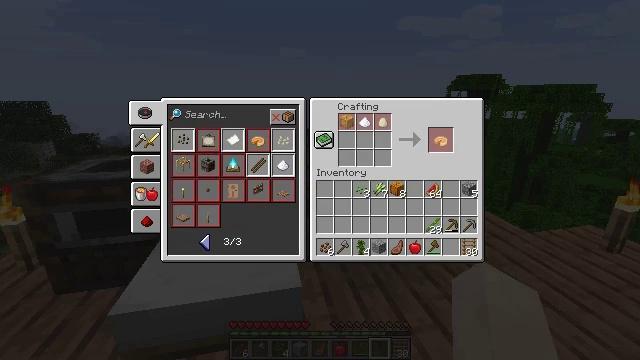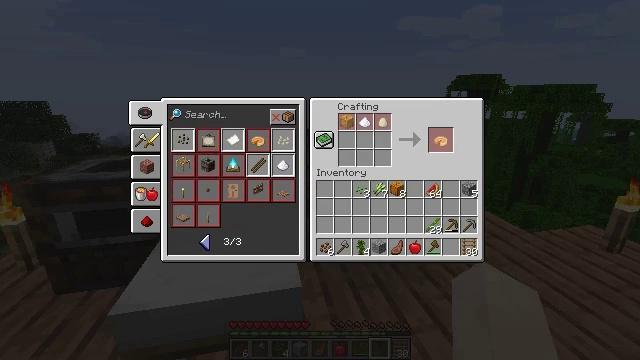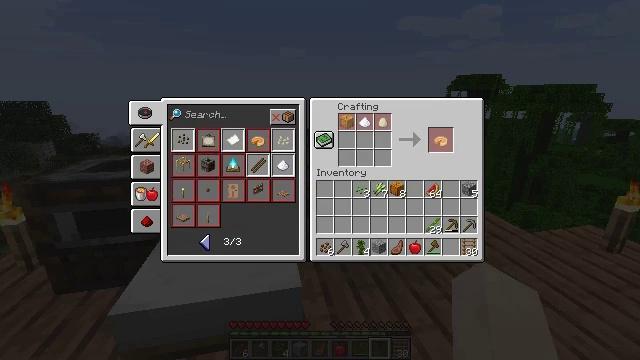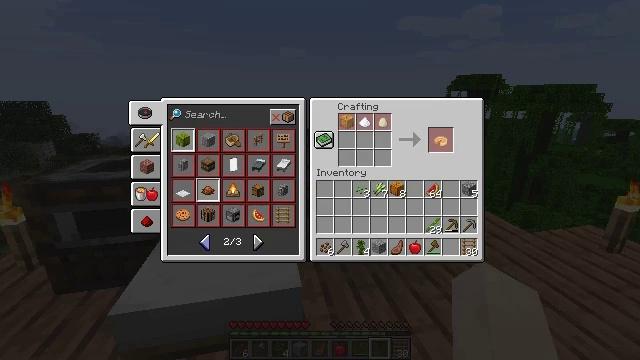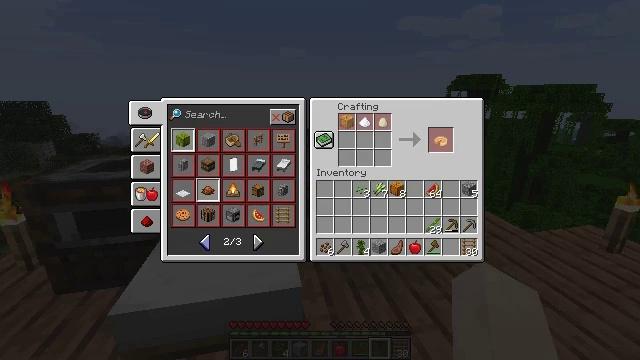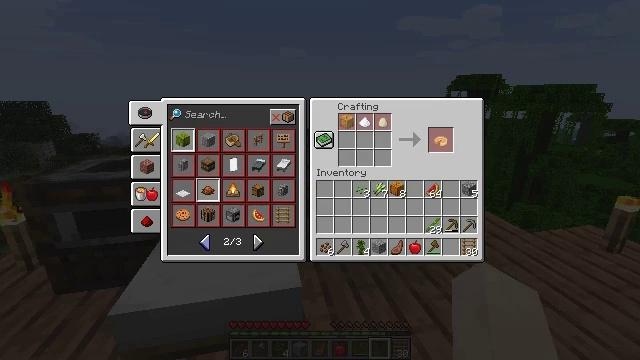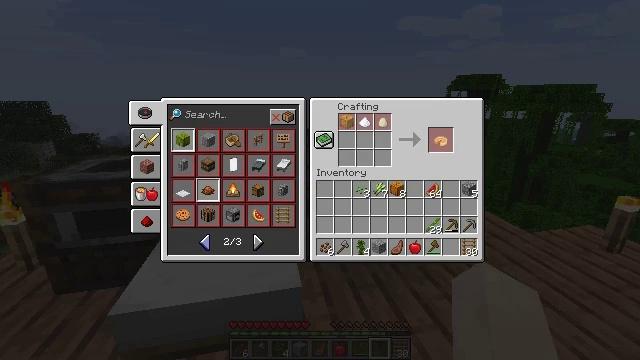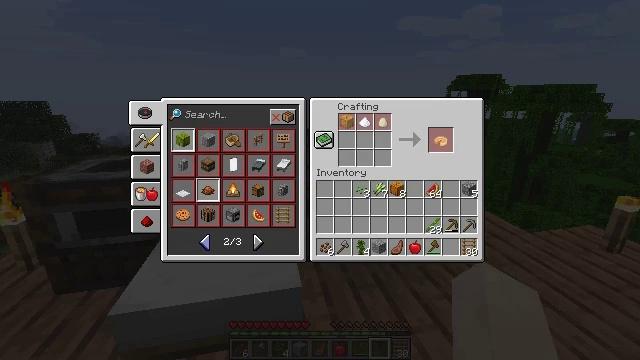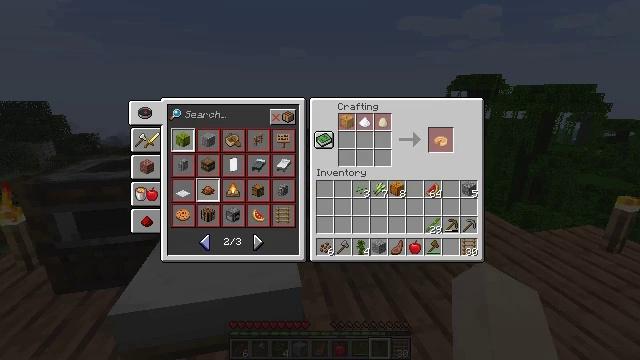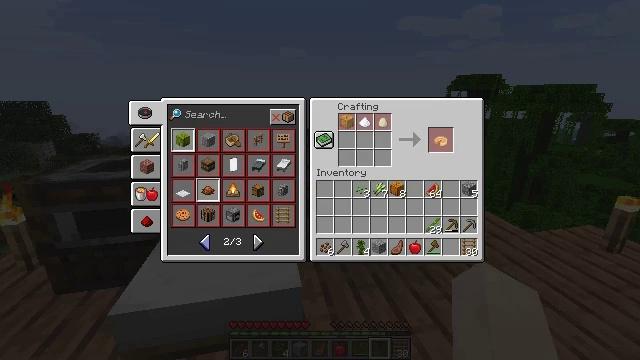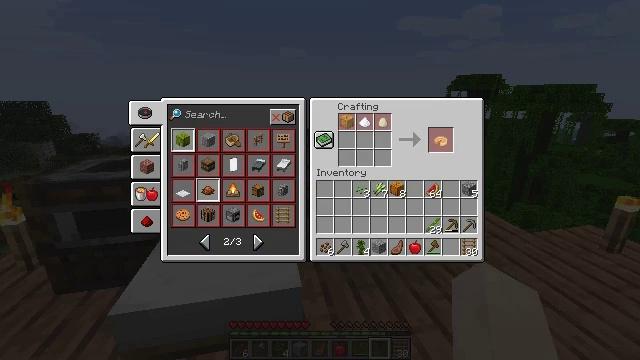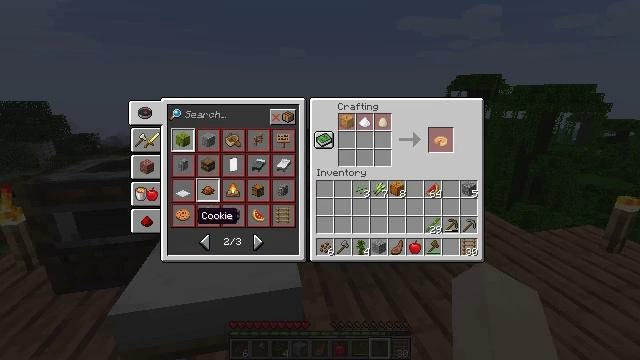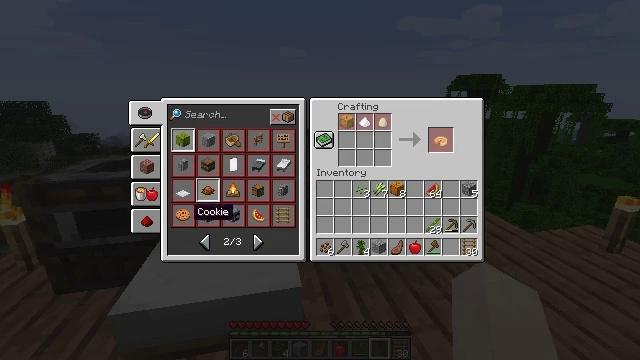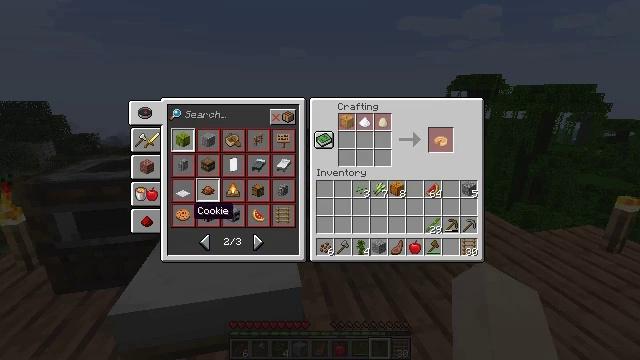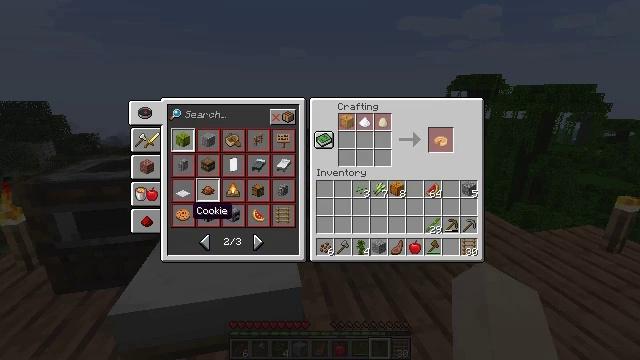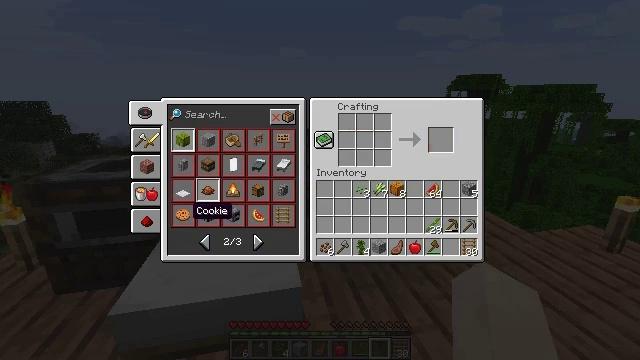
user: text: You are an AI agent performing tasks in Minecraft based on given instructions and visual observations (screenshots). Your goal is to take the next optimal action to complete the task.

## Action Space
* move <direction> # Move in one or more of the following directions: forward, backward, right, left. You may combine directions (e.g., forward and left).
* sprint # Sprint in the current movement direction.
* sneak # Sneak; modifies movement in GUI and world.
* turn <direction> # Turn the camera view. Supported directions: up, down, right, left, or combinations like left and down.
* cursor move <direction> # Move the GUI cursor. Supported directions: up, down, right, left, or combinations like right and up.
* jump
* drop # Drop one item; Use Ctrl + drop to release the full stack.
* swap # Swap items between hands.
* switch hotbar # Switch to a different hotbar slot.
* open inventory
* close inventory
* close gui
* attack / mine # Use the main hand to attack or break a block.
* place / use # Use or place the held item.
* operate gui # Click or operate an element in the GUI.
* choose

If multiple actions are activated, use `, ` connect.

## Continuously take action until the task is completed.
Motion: motion action
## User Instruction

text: Turn sugarcane into sugar.
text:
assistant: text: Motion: no_op
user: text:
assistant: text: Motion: no_op
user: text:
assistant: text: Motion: operate gui
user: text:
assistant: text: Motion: operate gui
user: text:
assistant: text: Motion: no_op
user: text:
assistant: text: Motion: no_op
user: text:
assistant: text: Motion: no_op
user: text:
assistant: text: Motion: no_op
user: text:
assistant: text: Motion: no_op
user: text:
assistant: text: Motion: no_op
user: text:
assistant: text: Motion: no_op
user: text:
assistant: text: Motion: no_op
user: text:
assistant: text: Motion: no_op
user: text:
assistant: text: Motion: no_op
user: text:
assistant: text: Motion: operate gui
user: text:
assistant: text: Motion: operate gui
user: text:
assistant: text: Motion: no_op
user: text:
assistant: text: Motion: no_op
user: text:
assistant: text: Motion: no_op
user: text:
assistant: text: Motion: no_op
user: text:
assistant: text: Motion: no_op
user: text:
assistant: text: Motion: no_op
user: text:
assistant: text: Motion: no_op
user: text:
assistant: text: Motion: cursor move right
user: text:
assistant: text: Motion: cursor move right
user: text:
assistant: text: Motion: cursor move right and up
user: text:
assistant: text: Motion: cursor move right and up
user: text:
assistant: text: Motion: cursor move right and up
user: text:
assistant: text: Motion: cursor move right and up
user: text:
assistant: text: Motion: cursor move right and up